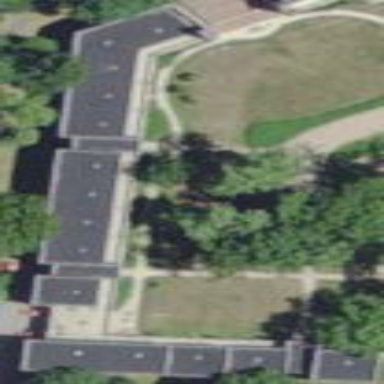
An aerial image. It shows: Dormitory building.